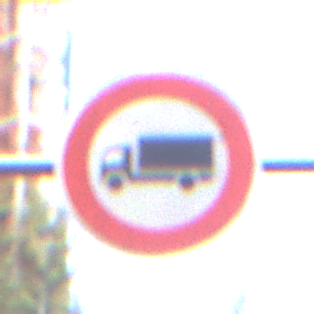
Verkehrszeichen: VerbotFuerKraftfahrzeugeUeberDreiKommaFuenfTonnen
Umgebung: Outdoor, Urban
Tageszeit: MorningAfternoon
Wetter: PartlyCloudy
Licht: Natural
Jahreszeit: NotSpecified
Kontrast: LowContrast